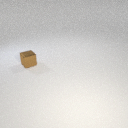
small brown metal cube